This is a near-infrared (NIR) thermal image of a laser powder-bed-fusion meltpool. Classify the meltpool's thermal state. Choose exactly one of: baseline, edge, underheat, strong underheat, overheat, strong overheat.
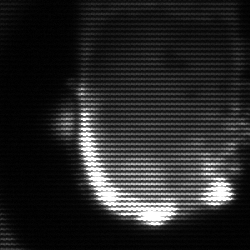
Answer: baseline